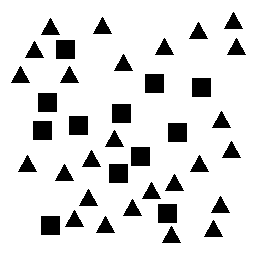
Squares: 12
Triangles: 26
Stars: 0
Total shapes: 38